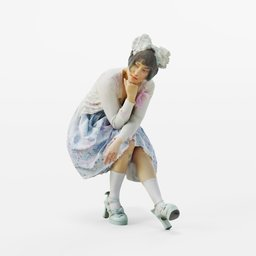
Label: people